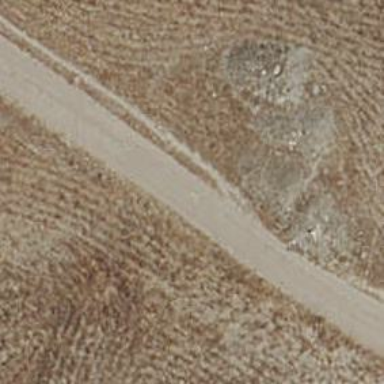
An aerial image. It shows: Dirt track road.